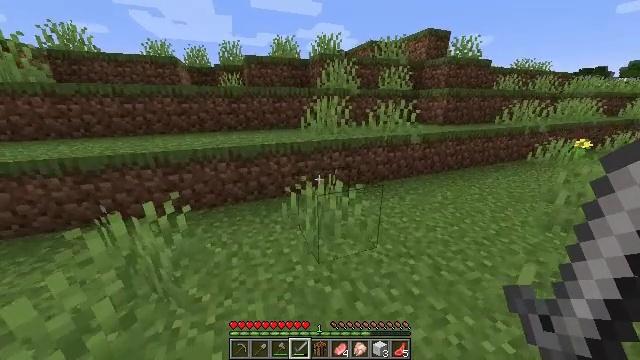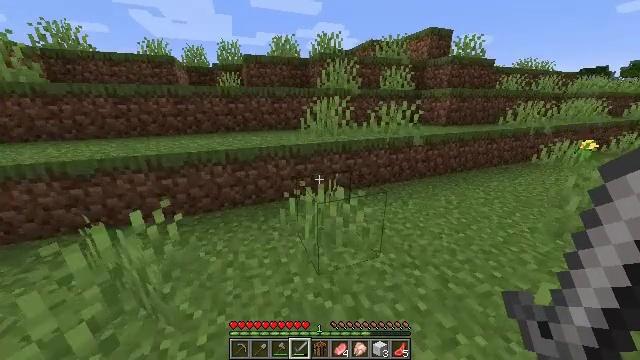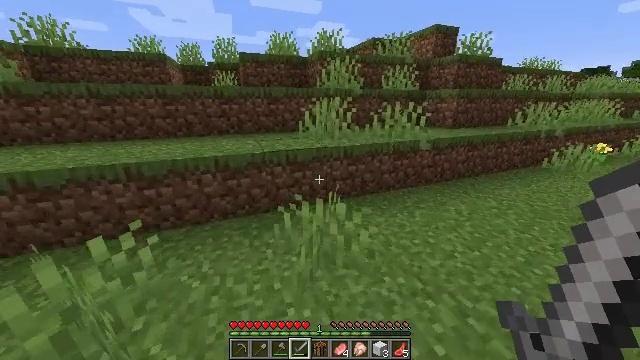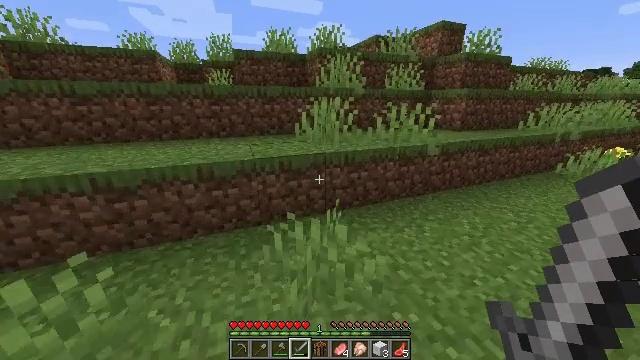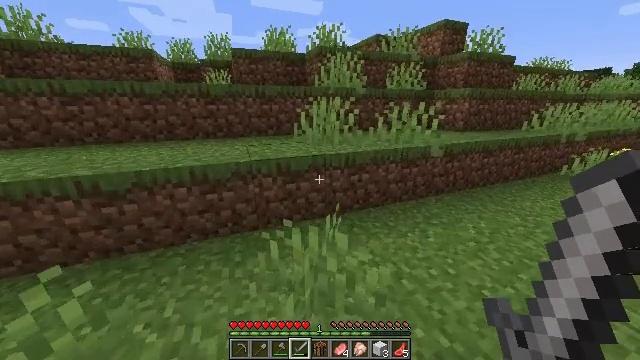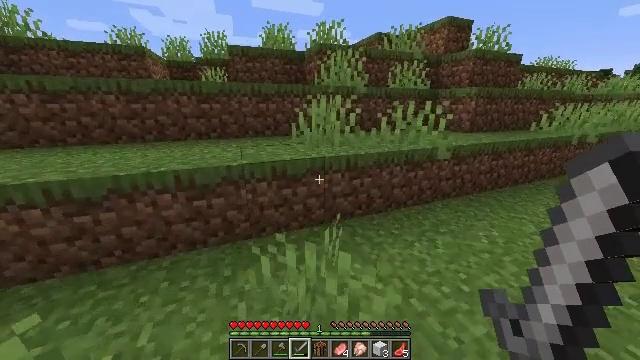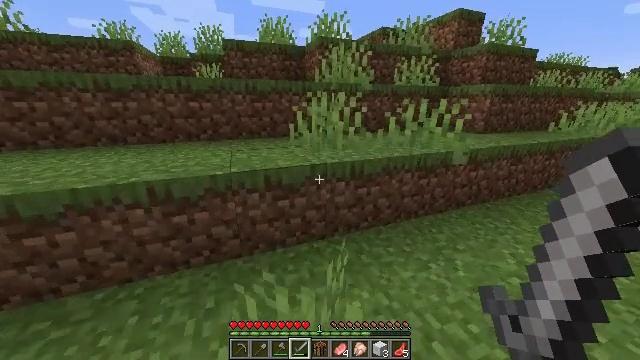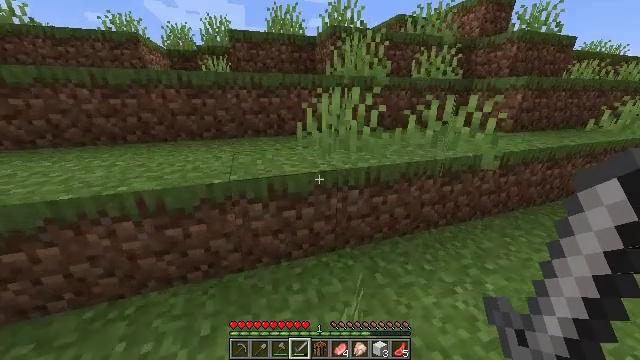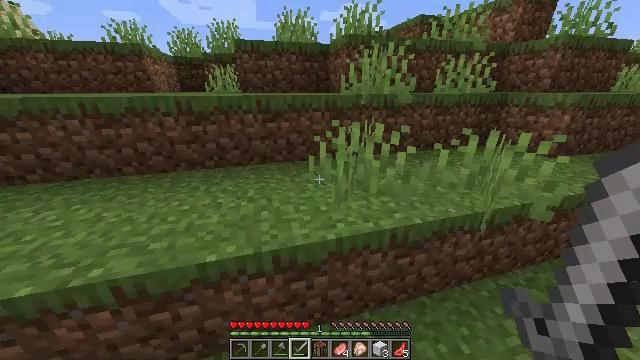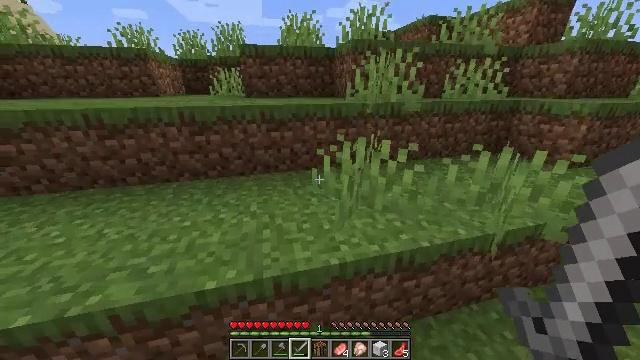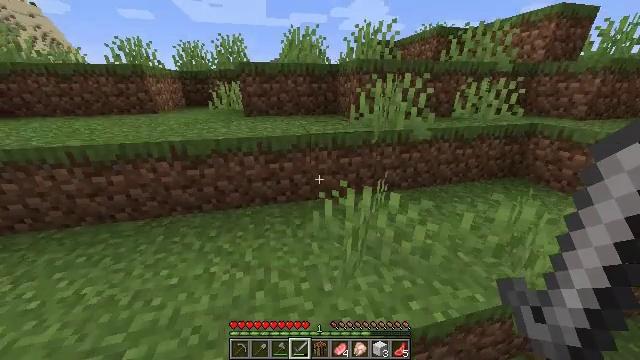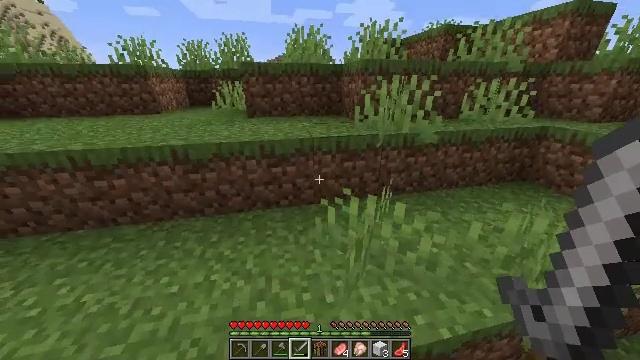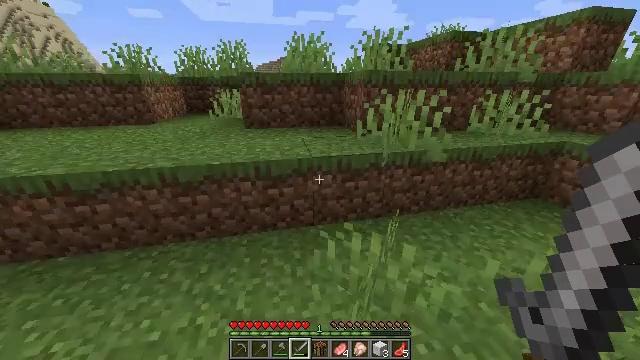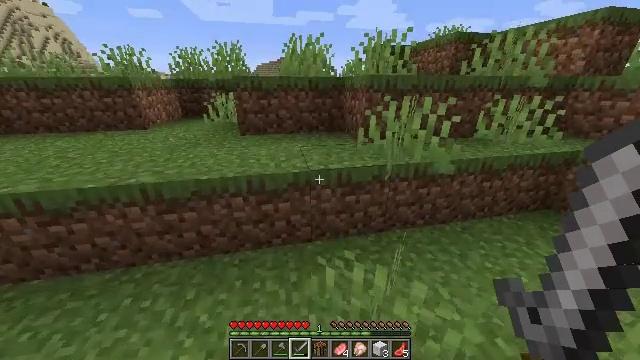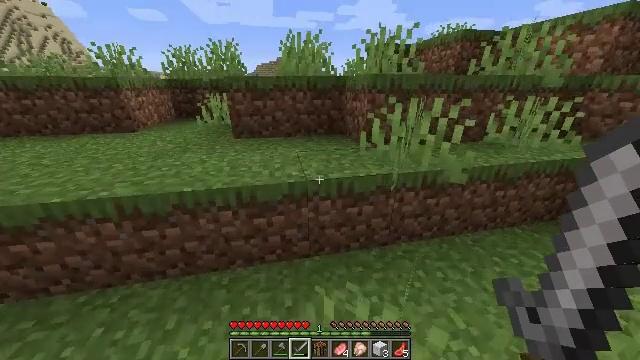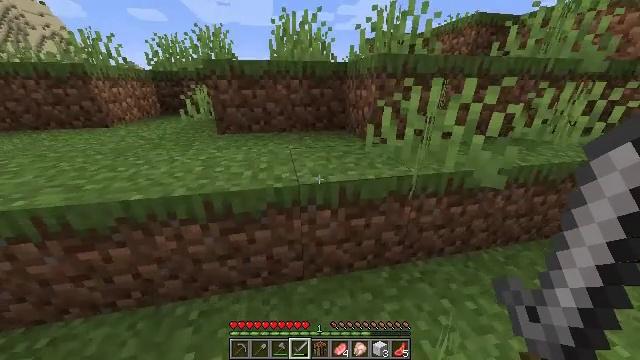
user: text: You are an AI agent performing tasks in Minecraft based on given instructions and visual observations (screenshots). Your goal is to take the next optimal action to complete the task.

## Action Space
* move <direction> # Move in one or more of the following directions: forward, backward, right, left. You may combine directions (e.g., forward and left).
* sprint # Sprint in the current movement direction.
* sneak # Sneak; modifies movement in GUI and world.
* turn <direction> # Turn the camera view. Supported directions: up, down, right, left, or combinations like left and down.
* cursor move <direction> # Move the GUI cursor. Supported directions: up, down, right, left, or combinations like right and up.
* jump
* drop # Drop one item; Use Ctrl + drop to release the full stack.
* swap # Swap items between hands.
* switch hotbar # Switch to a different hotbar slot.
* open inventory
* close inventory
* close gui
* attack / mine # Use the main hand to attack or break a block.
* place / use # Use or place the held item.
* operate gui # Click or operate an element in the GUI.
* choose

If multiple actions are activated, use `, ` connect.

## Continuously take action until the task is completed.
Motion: motion action
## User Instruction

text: Mine a chest to move it.
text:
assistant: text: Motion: move forward, sprint
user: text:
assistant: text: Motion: move forward, sprint
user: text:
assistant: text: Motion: move forward, sprint
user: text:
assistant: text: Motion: move forward, sprint
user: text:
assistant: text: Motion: move forward, sprint
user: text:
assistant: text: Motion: move forward, sprint
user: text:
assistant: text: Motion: move forward, sprint, turn left and down
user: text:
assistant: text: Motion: move forward, sprint, turn left and down, jump
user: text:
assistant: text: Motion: move forward, sprint, turn left, jump
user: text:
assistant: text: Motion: move forward, sprint, jump
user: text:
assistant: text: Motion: move forward, sprint, turn left, jump
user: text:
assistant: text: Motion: move forward, sprint
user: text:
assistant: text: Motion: move forward, sprint
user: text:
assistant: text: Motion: move forward, sprint
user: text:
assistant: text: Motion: move forward, sprint
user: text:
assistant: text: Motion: move forward, sprint, jump
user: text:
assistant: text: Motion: move forward, sprint, turn left, jump
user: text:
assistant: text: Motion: move forward, sprint, turn left, jump
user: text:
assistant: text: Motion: move forward, sprint, jump
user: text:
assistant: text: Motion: move forward, sprint
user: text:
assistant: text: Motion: move forward, sprint
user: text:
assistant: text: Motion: move forward, sprint
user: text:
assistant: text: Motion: move forward, sprint
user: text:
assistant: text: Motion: move forward, sprint, jump
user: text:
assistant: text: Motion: move forward, sprint, jump
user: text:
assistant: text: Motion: move forward, sprint, jump
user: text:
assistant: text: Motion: move forward, sprint, jump
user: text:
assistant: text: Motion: move forward, sprint
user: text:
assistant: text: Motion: move forward, sprint
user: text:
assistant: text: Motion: move forward, sprint